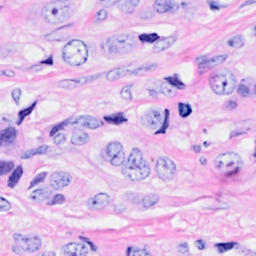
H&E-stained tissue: Breast